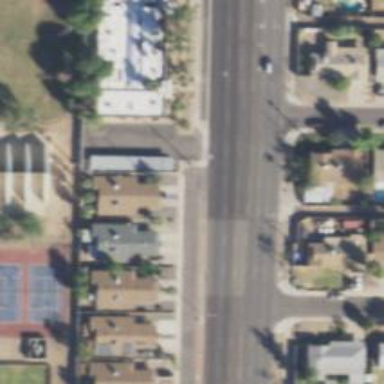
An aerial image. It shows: Residential road with asphalt surface. There is sidewalk on the left side.